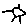
Label: sun